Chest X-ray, PA view. Patient: 42 years old, sex M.
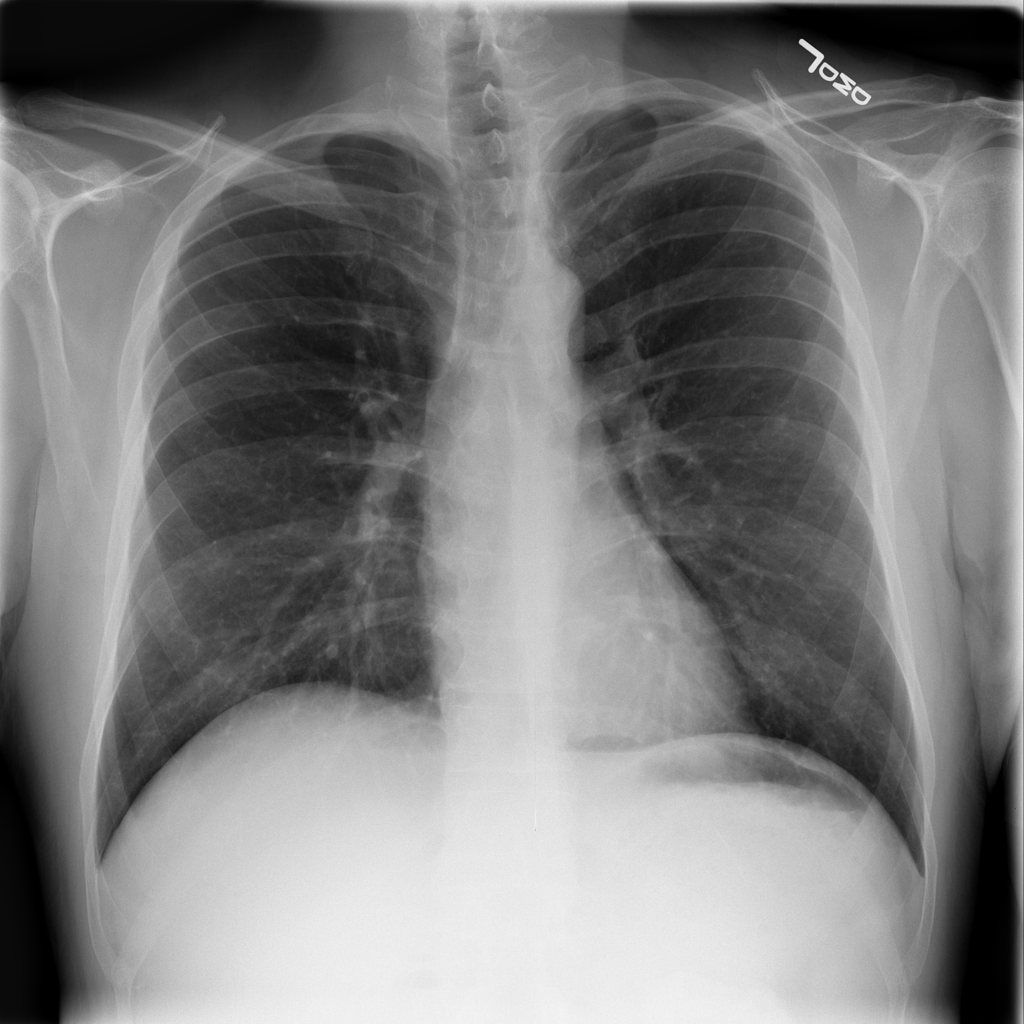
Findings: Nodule